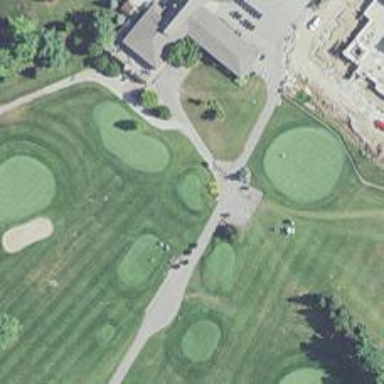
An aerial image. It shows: Golf tee.